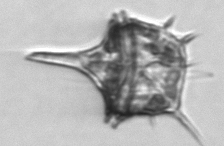
Label: Amylax